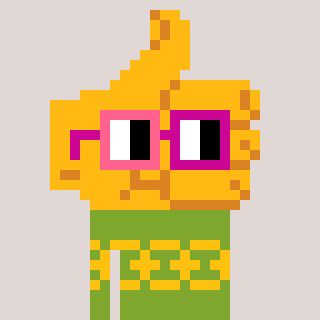
a pixel art character with square pink and red glasses, a thumbsup-shaped head and a slimegreen-colored body on a warm background